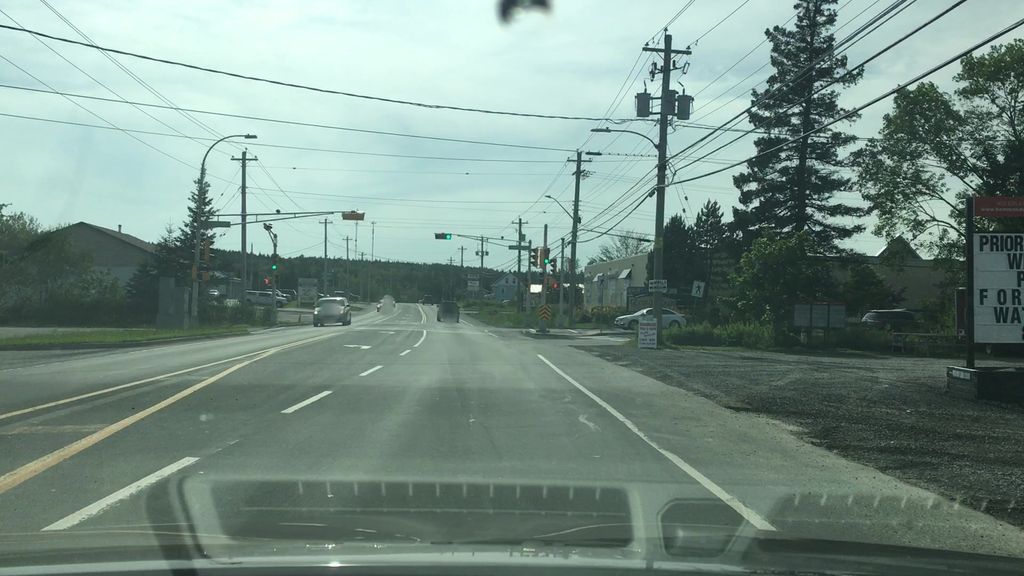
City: halifax